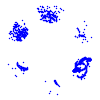
Particle: pion